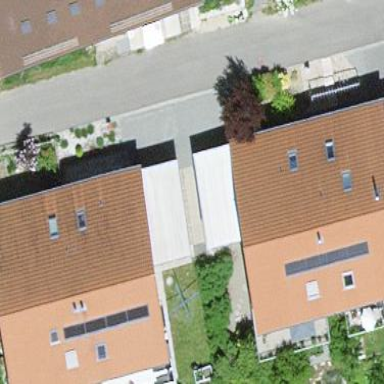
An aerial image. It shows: Residential building.